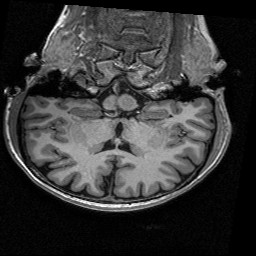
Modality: T1w
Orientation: sagittal